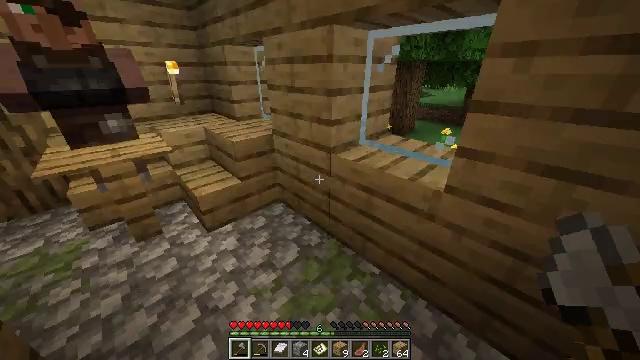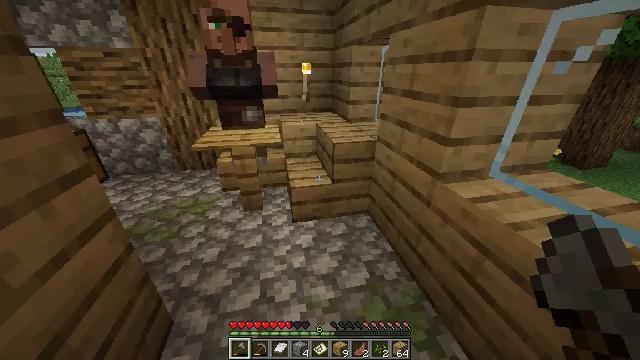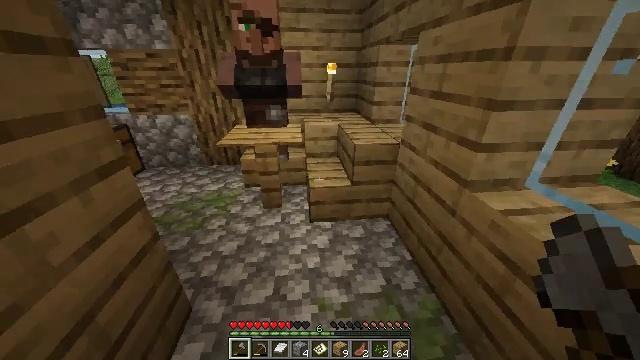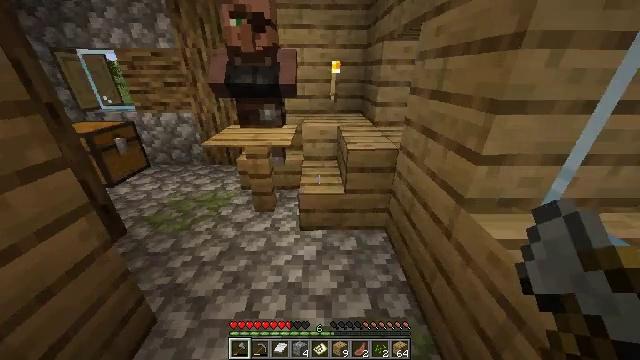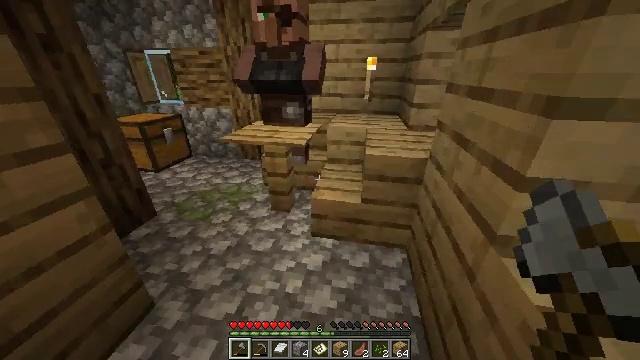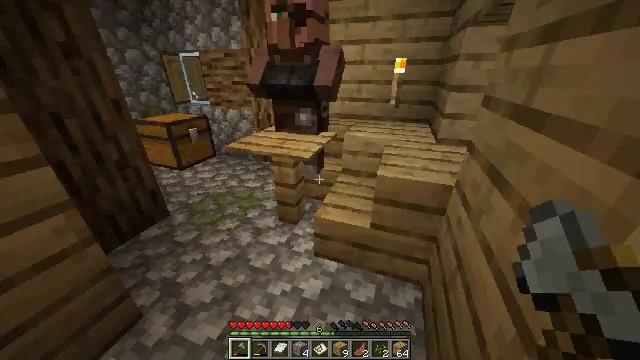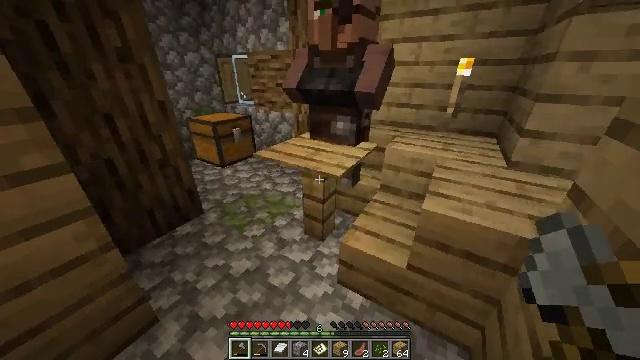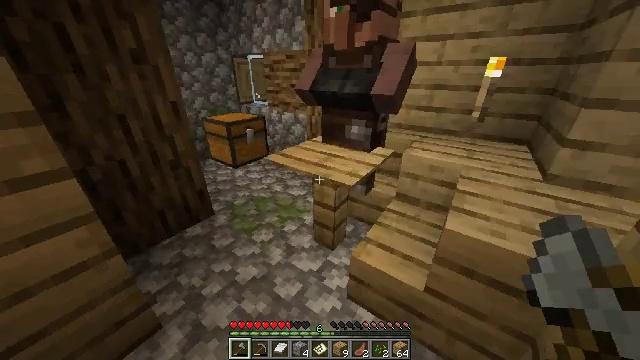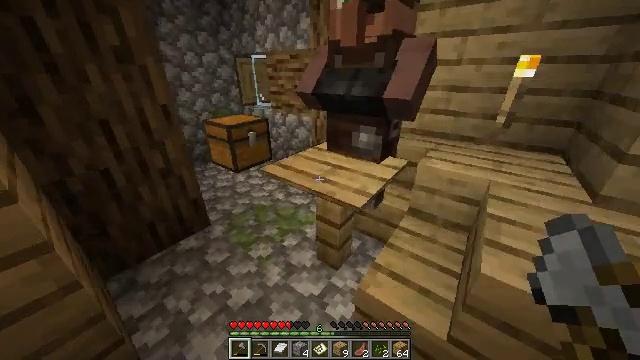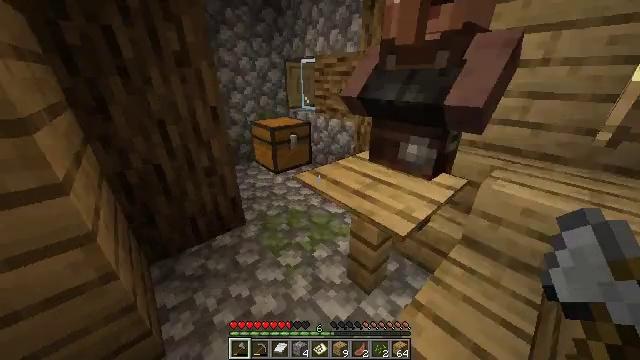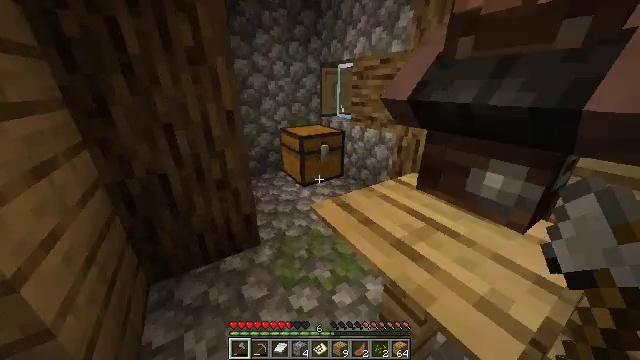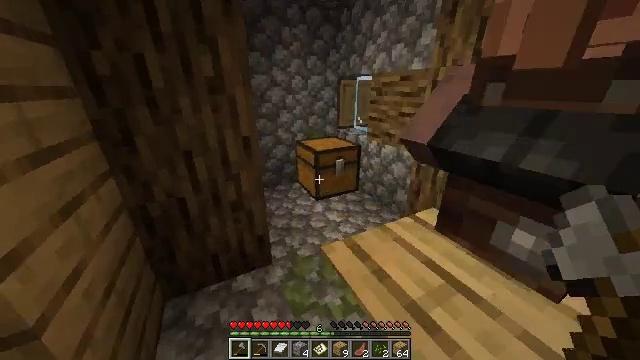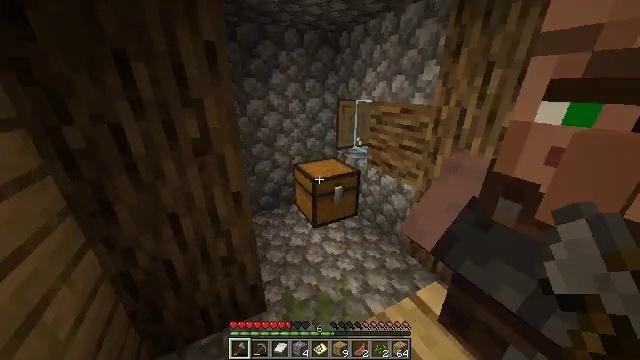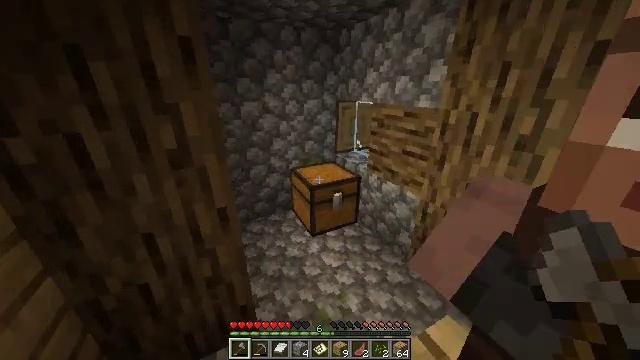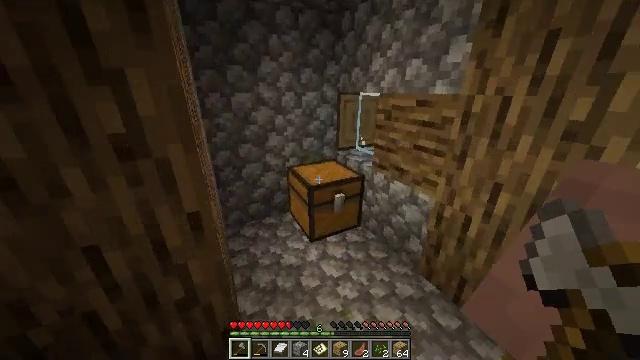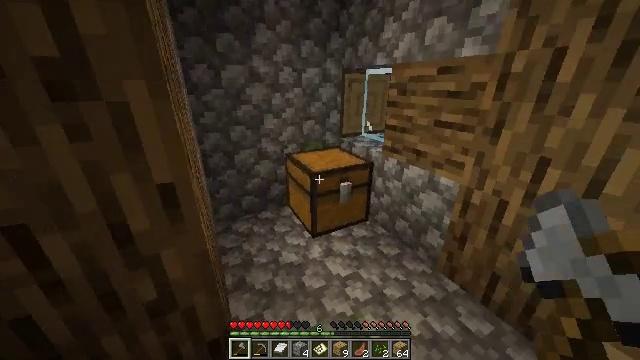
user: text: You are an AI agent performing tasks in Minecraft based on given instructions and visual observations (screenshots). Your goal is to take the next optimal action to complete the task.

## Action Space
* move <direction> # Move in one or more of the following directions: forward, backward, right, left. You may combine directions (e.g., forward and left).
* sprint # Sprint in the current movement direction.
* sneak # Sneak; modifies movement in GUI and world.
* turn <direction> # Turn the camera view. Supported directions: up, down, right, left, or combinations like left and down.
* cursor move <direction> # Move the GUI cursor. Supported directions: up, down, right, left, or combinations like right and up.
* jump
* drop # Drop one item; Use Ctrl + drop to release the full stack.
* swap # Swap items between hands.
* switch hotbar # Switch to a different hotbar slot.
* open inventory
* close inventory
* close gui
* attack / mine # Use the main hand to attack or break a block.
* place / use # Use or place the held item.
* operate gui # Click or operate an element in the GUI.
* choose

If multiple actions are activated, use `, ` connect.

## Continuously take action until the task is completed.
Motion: motion action
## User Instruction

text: Remove the grindstone from its place.
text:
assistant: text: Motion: move forward and move right, sprint, turn left
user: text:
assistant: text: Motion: move forward and move right, sprint, turn left
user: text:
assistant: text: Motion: move forward and move right, sprint, turn left
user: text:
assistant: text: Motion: move forward and move right, sprint, turn left
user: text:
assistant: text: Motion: move forward, sprint, turn left
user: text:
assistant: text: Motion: move forward, sprint, turn left
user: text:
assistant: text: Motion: move forward, sprint, turn left
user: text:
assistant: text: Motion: move forward, sprint, turn left
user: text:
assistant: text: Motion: move forward, sprint, turn left
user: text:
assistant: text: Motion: move forward, sprint, turn left and up
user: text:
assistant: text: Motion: move forward, sprint, turn left
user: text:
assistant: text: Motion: move forward, sprint
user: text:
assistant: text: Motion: move forward, sprint
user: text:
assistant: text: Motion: move forward, sprint
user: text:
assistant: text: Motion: move forward, sprint
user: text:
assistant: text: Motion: move forward, sprint, turn right and down
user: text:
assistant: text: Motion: move forward, turn right and down, use / place
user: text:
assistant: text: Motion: move forward, use / place
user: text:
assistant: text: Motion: use / place
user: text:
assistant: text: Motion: use / place
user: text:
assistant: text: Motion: turn down
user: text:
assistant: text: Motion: no_op
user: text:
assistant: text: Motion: no_op
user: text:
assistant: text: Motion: no_op
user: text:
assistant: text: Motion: no_op
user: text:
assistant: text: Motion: no_op
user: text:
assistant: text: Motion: cursor move up
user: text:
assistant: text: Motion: no_op
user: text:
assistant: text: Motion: no_op
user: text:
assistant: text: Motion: no_op